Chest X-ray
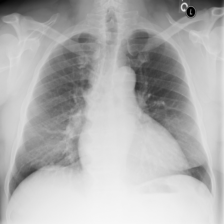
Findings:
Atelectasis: negative
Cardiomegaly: positive
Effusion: negative
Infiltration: negative
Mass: negative
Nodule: negative
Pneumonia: negative
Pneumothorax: negative
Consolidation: negative
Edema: negative
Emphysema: negative
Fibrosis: negative
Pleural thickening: negative
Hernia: negative